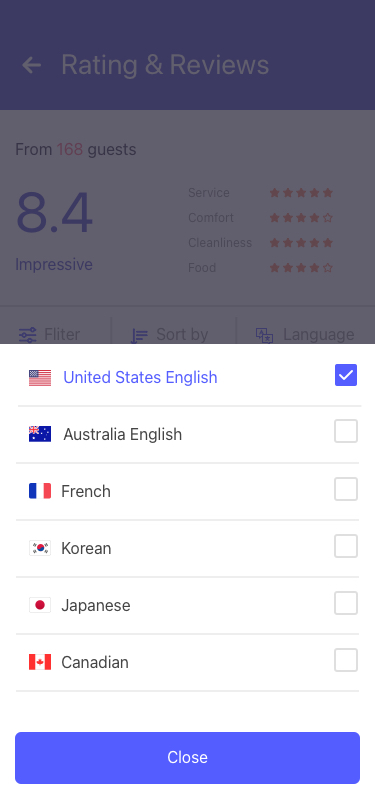
Text in this UI design:
Rating & Reviews
From 168 guests
8.4
Impressive
Service
Comfort
Cleanliness
Food
Fliter
Sort by
Language
Angela Joanna
Family vacation
8.0
23 May  2018
Good hotel , good pool… good people..
Charlie’s Angels
Family vacation
8.0
23 May  2018
Staff is nice.Breakfast is perfect.The hotel is near quite a few restaurants, about 5 minutes walk to the beach.The pool is clean,
just big enough for children… Read more
French
Australia English
United States English
Canadian
Japanese
Korean
Close